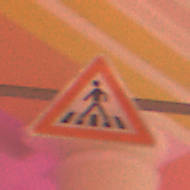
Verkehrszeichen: FussgaengerueberwegRechts
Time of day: Night
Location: Outdoor (Urban)
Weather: Overcast
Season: Winter
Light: Artificial